Question:
'android:text="Button"' doesn't work.
I should make a special string for it in the 'values/strings.xml' and change the 'android:text="Button"' to 'android:text="@string/button"' for button having the value '"Button"'.
What's the problem it used to work before?
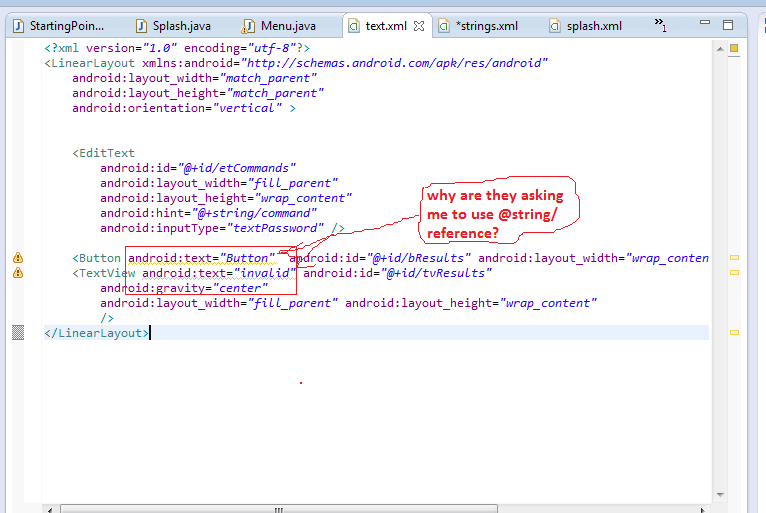
Answer: Those are not error only warning, there is tool in every ide called lint which helps programmer to write code in standard format of that language. In android standard practice is to use string.xml for storing all of your string value that is used in xml, so lint shows a warning that you should not directly set label hard-coded rather add them in string resource then set the resource id.
And there is some advantage of using string values like
- - -
etc
You can find more information here --
<URL>